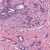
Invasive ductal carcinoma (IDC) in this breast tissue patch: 1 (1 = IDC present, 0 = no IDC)